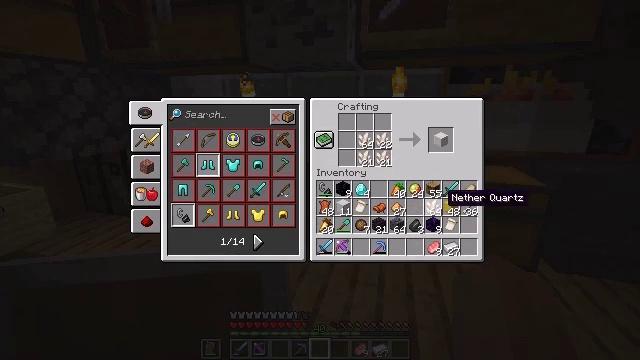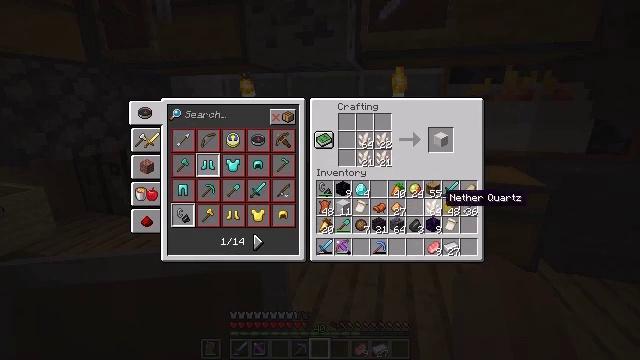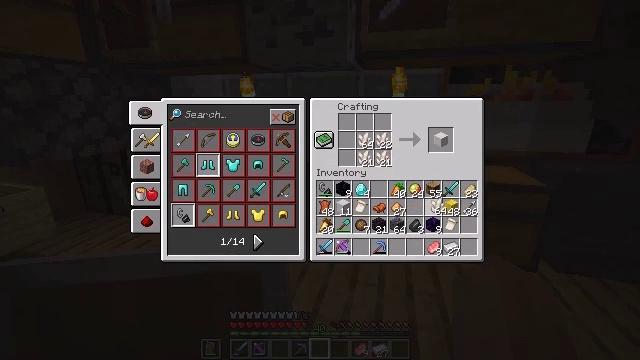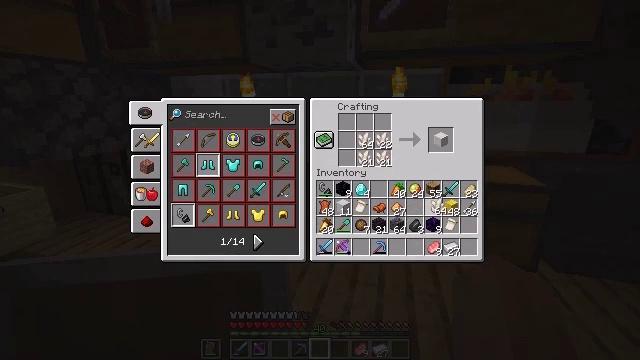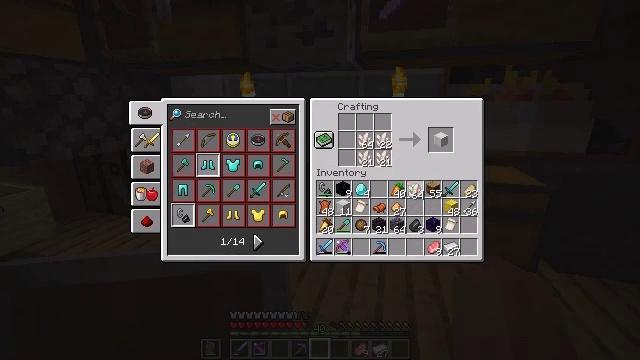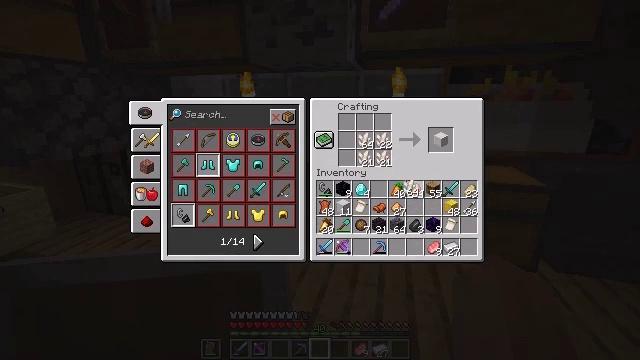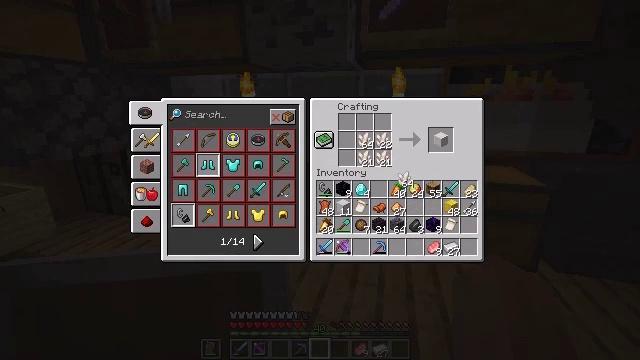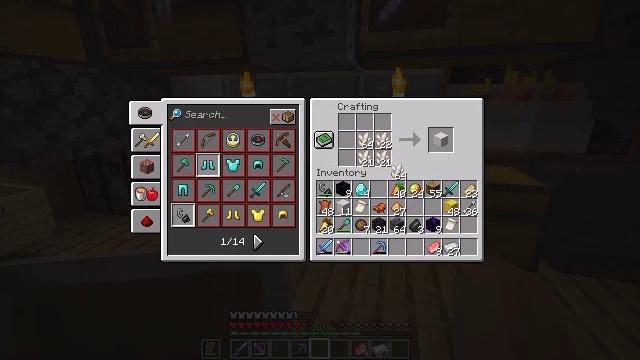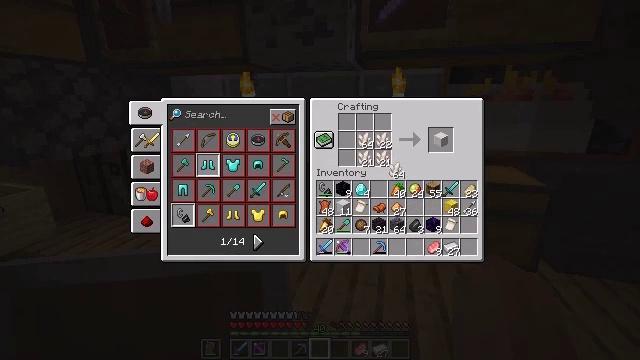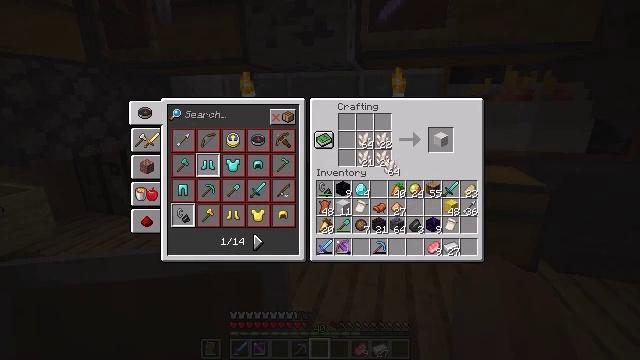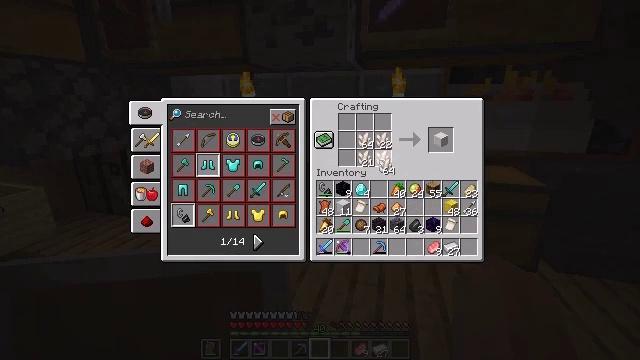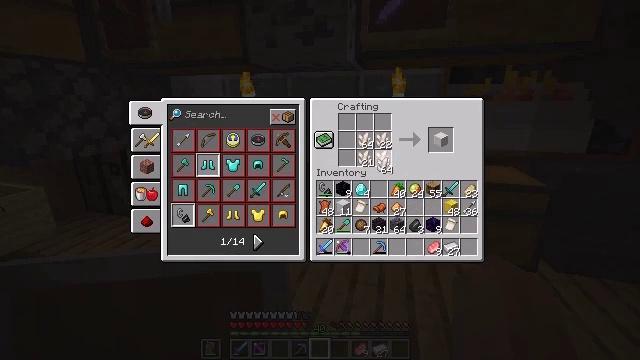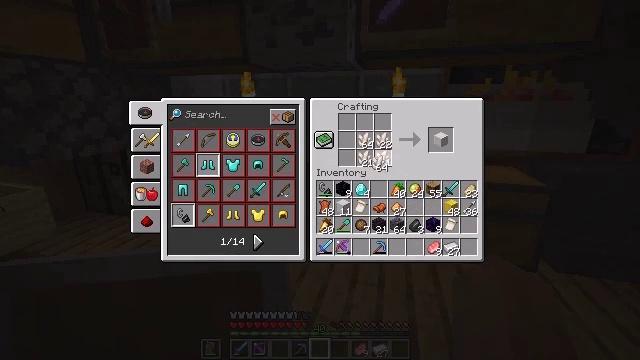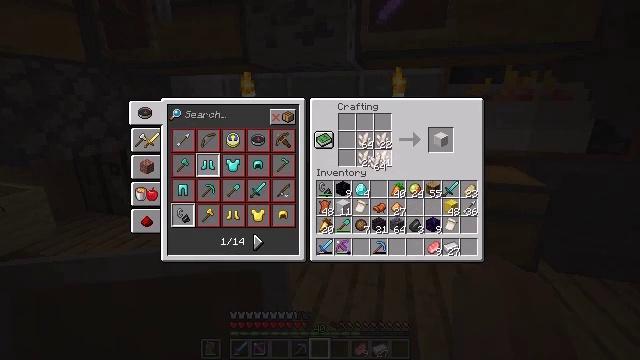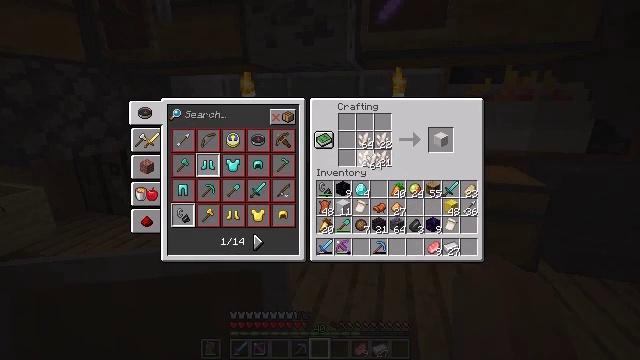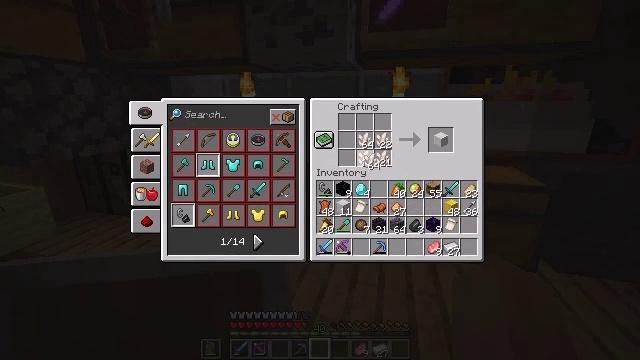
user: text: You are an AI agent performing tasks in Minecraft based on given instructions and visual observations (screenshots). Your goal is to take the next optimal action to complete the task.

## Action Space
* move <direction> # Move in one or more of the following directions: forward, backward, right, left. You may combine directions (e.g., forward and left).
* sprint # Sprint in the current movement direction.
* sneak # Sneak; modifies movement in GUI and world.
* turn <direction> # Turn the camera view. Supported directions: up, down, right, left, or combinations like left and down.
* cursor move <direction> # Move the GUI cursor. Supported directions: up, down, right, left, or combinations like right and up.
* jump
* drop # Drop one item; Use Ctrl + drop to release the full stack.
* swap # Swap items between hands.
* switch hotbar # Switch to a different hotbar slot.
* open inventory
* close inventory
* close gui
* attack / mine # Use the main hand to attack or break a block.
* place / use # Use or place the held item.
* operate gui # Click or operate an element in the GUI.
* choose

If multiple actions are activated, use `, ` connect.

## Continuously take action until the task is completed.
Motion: motion action
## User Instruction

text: Obtain a quartz block through crafting nether quartz on the crafting table.
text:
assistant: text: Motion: no_op
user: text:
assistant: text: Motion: operate gui
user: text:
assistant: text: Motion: operate gui
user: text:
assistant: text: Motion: cursor move left and up
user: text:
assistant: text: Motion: no_op
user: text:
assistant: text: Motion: cursor move up
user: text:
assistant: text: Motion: cursor move left and up
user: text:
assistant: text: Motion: no_op
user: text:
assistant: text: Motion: no_op
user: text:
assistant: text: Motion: no_op
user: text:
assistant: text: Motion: no_op
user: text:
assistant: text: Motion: no_op
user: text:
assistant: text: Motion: no_op
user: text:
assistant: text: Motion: no_op
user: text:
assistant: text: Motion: no_op
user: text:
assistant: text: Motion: no_op
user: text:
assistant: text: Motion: no_op
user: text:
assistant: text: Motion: no_op
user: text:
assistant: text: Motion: operate gui
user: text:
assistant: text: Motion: operate gui
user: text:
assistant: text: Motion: operate gui
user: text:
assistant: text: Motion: operate gui
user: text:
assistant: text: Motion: operate gui
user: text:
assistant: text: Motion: operate gui
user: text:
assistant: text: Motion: operate gui
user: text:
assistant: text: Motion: operate gui
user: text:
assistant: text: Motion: operate gui
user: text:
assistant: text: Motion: operate gui
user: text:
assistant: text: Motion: operate gui
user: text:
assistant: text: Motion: operate gui